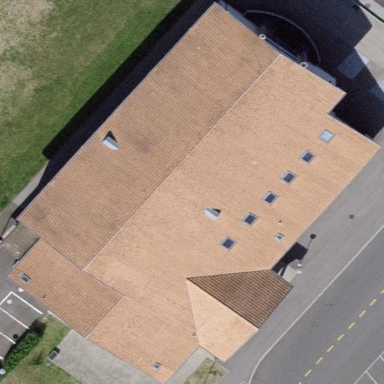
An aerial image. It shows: Community centre building with gabled roof.